Question: I have an image I want to be the full width of my screen for my wordpress website. I also want to make it so when the user zooms out it takes the edges of that image (for example lets say the image is of width 800, then it would take the 0-100 px on the left side and maybe the 700-800 px for the right) and repeat those, as well as being responsive. I figure thats impossible with strictly code so if I had photoshopped the edges I want repeated, how would I go about overlaying these 3 images and having them behave accordingly. Is this possible? the picture is basically of the sky, and its mostly clear with maybe a cloud so it would look ok repeated :)
I haven't tried it with code and I'm a bit newby to css so I would love some advice on how to do it! Right now I just have a div class with a background url and its width is 100% but it repeats when I zoom out.
Here's an image of what I'm talking about:

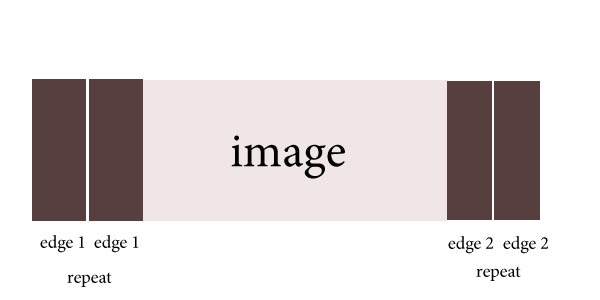
Answer: After a bit of fiddling I came up with the following solution that utilizes the ':before' and ':after' CSS pseudo-elements, which allows my solution to work without adding any additional elements. This example uses an image with an original width of '800px' and a height of '300px'. Because of this, the middle part is '600px', and the side images are '100px' wide. Alter these numbers in the following CSS to fit your image size. <URL>
'''
<div class="header"></div>
'''
'''
.header {
position: relative;
width: 100%;
height: 300px;
background-image: url('http://example.com/path/to/center-image.png');
background-position: center;
background-repeat: no-repeat;
}
.header:before,
.header:after {
content:"";
display: block;
position: absolute;
top: 0px;
height: 300px;
width: calc((100% - 600px) / 2);
}
.header:before {
left: calc((100% - 600px) / 2 - (100% - 600px) / 2);
background-image: url('http://example.com/path/to/left-image.png');
}
.header:after {
right: calc((100% - 600px) / 2 - (100% - 600px) / 2);
background-image: url('http://example.com/path/to/right-image.png');
}
'''